Aerial crown-view tile of a tropical tree (Barro Colorado Island, Panama), acquired 20250915:
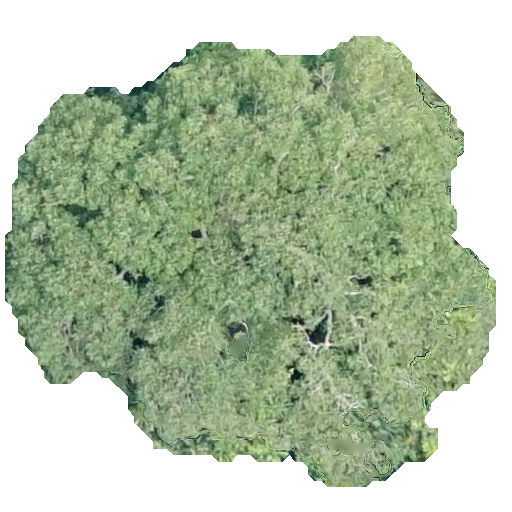
Species: Astronium graveolens
GBIF accepted scientific name: Astronium graveolens
Crown area: 236.038 m²